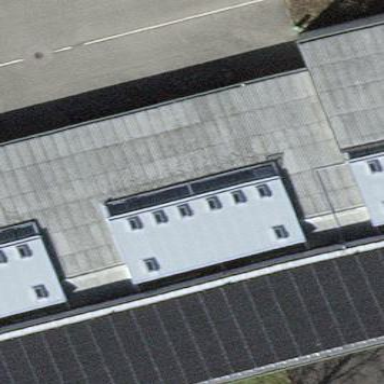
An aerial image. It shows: Building with flat silver roof.